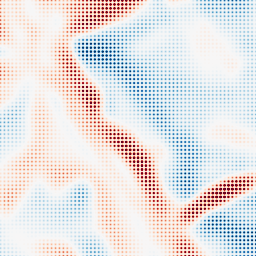
Category: multiscale
Decomposition family: log
Decomposition parameters: sigma: 10
Upsampling method: sinc_hamming
Upsampling parameters: scale: 8
kernel_size: 4
Upsampling scale: 8